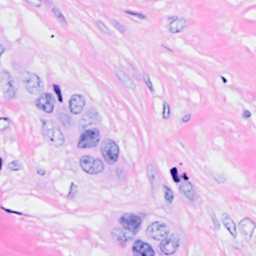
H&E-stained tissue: Breast